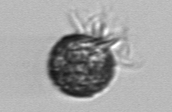
Label: Ciliophora